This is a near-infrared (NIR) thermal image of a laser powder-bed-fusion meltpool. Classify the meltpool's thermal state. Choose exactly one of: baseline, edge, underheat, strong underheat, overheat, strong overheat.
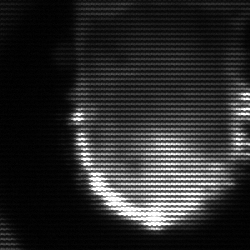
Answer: baseline